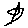
Label: star